Question: I've made a local database for a C# project:

I know basic SQL commands, but haven't worked with databases in C#.
What I'd like to know specifically is:
- -
The database only consists of 3 tables, so I don't think anything fancy is needed.
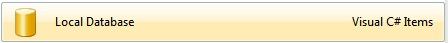
Answer: First, you should learn a bit about various technologies and APIs for connecting with a database.
The more traditional method is ADO.NET, which allows you to define connections and execute SQL queries or stored procedures very easily. I recommend digging up a basic tutorial on ADO.NET using Google, which may differ depending on what type of project you're creating (web app, console, WinForms, etc).
Now days, ORMs are becoming increasingly popular. They allow you to define your object model in code (such as every database table would be a class, and columns would be properties on that class) and bind to an existing database. To add a new row to a table, you'd just create an instance of a class and call a "Save" method when you're done.
The .NET framework has LINQ to SQL and the Entity Framework for this sort of pattern, both of which have plenty of tutorials online. An open source project I really like is Castle Active Record, which is built on top of NHibernate. It makes defining ORMs quite easy.
If you have specific questions about any of the above, don't hesitate to post a new question with more specific inquiries. Good luck!
I thought I'd also put in one last reference as it seems you might be interested in working with local database stores rather than building a client/server app. SQLite allows you to interact with local stores on the file system through SQL code. There's also a .NET binding maintained by the SQLite guys (which would in theory allow you to work with the other platforms I mentioned): <URL>